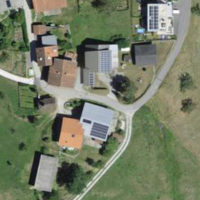
EUNIS habitat code: 54
Species observed at this site:
Clinopodium vulgare
Prunus spinosa